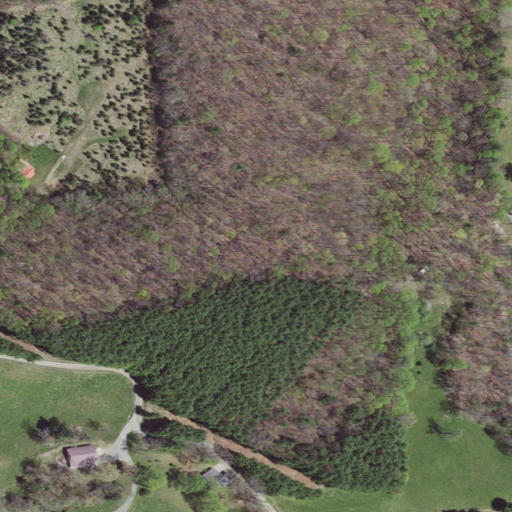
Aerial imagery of mountain in Virginia named Hickory Knob containing deciduous forest, mixed forest, evergreen forest, open development, pasture, and barren land